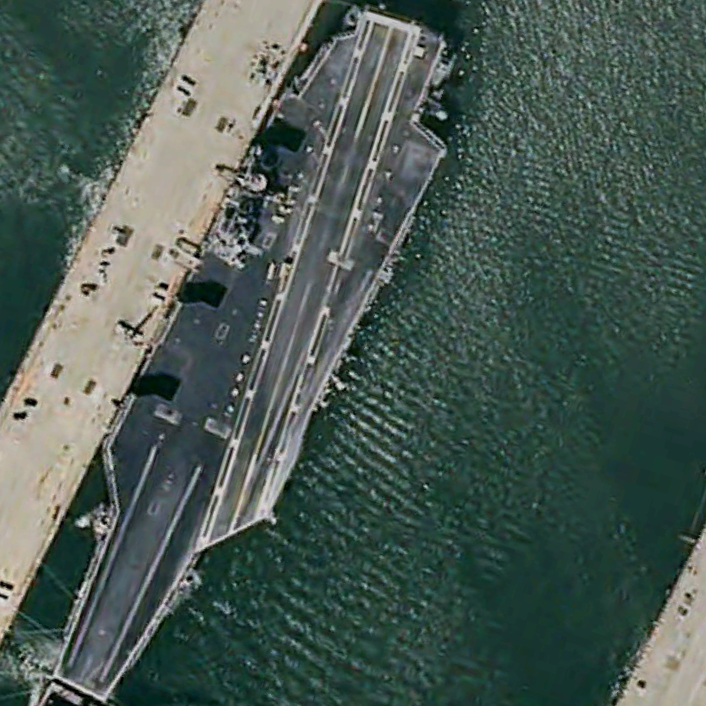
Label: Nimitz-class_aircraft_carrier